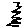
Label: zigzag